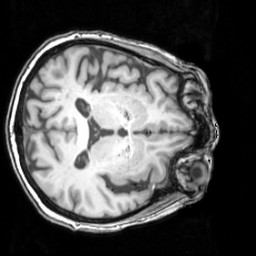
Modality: T1w
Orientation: axial
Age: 72
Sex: female
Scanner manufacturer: siemens
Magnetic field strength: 3 T
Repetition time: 1.62 s
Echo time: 0.003 s